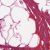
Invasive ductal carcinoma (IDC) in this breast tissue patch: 0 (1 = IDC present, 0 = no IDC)